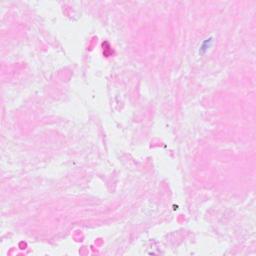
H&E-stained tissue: Breast